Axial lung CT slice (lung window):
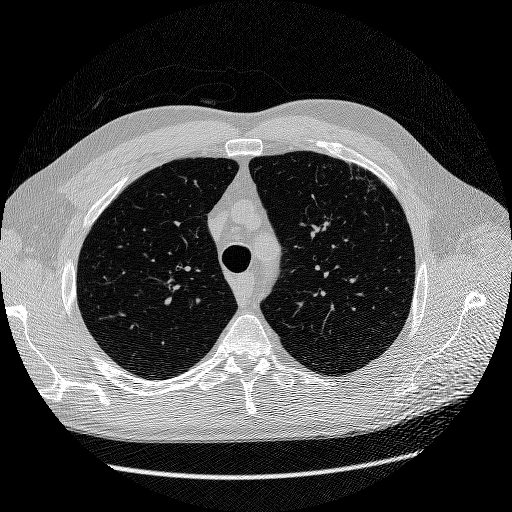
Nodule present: no